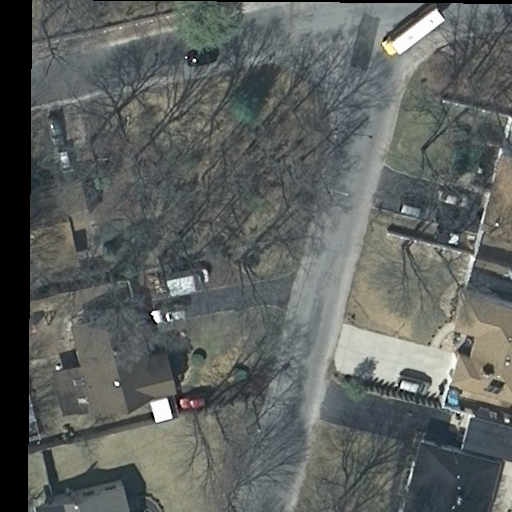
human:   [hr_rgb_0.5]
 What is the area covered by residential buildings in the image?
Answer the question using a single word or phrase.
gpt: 912m2

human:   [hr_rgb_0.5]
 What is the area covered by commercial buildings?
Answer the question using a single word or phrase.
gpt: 0m2

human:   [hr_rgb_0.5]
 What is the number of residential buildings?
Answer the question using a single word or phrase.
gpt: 5

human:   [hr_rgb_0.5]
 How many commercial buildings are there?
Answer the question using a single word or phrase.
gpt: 0

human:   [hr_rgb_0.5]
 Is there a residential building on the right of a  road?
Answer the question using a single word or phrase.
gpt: yes

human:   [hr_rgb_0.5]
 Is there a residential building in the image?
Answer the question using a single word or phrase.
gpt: yes

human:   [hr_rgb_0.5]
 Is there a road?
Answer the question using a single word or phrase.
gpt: yes

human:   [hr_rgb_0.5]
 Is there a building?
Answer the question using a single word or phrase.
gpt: yes

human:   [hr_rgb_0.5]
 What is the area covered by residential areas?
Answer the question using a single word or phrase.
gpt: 10599m2

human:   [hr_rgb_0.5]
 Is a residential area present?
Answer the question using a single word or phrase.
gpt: yes

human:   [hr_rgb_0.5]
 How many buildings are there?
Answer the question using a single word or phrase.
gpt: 5

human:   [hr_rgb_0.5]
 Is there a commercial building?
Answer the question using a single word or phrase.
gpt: no

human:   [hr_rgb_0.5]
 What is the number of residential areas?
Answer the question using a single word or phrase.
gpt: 1

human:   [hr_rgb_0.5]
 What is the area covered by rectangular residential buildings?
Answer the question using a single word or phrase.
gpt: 189m2

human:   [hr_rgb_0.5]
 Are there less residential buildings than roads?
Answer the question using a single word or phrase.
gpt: no

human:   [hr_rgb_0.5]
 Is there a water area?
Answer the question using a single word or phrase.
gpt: no

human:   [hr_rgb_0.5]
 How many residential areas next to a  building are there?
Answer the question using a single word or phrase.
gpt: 1

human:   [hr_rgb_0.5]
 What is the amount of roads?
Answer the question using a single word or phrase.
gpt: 2

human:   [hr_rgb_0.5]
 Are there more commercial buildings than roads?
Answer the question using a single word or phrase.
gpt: no

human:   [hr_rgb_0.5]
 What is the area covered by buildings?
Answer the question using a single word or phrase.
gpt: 912m2

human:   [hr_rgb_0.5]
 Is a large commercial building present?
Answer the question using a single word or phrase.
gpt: no

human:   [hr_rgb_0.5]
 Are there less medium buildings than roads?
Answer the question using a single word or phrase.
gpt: no

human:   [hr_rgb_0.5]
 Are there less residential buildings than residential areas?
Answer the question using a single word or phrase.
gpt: no

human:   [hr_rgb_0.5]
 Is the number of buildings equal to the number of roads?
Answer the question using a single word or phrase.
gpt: no

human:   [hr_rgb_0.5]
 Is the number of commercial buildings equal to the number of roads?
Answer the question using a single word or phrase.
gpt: no

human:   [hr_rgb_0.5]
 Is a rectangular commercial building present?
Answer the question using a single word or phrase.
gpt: no

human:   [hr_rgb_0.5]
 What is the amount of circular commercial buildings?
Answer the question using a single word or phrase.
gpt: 0

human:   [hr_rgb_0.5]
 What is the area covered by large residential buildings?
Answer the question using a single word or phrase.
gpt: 0m2

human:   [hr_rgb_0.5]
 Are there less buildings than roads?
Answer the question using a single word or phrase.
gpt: no

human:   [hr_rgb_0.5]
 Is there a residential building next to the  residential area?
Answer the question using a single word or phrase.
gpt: yes

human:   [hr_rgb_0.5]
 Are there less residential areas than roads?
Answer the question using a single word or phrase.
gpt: yes

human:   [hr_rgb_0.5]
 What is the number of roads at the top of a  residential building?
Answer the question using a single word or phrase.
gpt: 2

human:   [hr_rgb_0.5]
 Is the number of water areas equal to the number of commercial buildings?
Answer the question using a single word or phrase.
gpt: yes

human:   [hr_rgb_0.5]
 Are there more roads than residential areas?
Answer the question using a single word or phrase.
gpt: yes

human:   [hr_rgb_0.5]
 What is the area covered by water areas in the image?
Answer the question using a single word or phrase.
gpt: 0m2

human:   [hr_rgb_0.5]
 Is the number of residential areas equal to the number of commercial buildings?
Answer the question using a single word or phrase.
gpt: no

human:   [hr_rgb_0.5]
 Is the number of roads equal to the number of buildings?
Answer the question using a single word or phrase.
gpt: no

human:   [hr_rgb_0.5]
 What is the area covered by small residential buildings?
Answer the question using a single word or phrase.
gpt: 34m2

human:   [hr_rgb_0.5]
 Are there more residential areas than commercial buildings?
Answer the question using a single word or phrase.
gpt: yes

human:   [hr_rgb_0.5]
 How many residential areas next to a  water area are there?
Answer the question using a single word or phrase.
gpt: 0

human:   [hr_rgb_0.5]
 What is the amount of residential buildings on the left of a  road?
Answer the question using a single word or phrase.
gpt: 2

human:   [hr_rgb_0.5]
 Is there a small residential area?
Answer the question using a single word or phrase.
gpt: no

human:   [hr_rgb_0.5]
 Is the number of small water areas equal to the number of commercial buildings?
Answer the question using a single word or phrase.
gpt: yes

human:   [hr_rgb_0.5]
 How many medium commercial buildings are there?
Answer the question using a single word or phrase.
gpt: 0

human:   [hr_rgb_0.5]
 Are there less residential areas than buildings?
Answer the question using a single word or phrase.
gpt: yes

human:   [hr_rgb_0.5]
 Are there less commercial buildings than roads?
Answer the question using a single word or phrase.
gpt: yes

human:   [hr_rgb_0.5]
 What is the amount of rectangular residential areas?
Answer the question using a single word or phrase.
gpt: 1

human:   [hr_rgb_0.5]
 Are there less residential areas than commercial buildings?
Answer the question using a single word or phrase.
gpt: no

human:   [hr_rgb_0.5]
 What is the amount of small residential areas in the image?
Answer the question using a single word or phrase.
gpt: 0

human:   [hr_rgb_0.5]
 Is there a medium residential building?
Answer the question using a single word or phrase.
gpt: yes

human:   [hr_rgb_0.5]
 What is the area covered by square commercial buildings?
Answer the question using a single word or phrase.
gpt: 0m2

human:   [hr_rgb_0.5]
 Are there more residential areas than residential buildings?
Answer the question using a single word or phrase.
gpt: no

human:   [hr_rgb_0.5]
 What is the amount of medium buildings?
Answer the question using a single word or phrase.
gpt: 4

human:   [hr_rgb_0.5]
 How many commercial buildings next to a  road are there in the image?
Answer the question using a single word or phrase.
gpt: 0

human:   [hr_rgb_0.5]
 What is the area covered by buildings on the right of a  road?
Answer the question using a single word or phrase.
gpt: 437m2

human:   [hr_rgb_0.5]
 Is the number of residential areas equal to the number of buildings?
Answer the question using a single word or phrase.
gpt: no

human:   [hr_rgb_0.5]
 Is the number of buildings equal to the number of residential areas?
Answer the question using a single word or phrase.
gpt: no

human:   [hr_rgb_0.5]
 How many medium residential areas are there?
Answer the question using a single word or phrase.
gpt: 0

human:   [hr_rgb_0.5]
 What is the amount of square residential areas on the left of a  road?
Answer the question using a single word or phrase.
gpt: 0

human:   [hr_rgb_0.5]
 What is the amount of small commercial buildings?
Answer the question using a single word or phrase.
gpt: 0

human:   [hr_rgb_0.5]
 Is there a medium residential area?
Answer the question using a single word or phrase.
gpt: no

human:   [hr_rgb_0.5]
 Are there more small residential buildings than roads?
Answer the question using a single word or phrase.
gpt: no

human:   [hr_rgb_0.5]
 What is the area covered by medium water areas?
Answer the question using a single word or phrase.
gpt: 0m2

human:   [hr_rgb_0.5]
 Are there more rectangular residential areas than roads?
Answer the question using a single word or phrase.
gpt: no